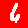
Digit: 6